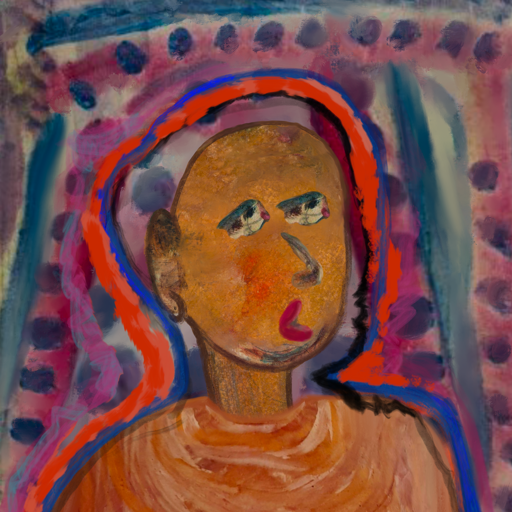
Background: HillGirl, Head And Neck Side: Pipe, Face Side: Pipe, Bust: Pious_Lady, Hair Side: Experience, Head Accessory: Blank, Second Necklace: Blank, Necklace: Blank, Baby: Blank